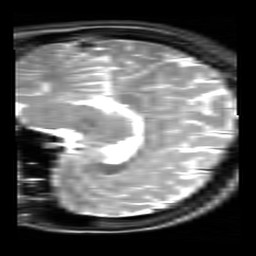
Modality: inplaneT2
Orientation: sagittal
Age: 19
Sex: male